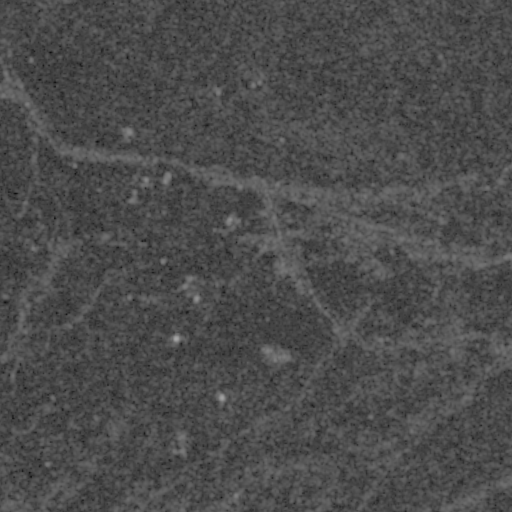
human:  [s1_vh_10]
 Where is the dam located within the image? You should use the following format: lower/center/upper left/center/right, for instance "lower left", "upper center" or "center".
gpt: The dam is located in the center of the image.
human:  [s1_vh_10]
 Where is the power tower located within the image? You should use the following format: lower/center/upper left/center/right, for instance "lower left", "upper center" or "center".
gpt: The power tower is located in the upper right of the image.
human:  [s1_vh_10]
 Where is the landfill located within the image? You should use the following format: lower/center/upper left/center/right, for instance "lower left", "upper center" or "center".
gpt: There is no landfill in the image.

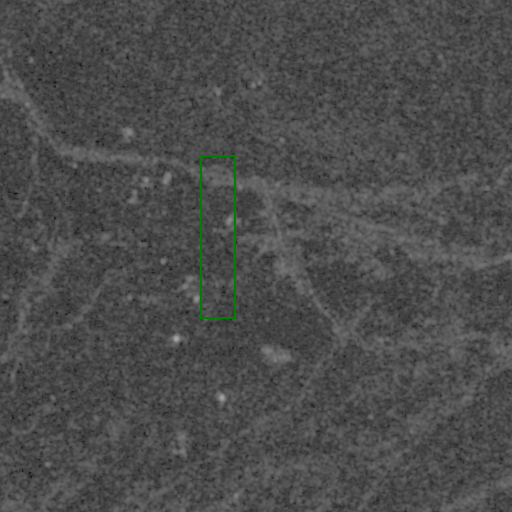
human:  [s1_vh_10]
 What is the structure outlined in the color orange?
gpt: There is no orange outline.
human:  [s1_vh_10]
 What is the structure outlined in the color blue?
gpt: There is no structure outlined in blue.